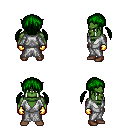
a pixel art fantasy rpg character, male body template, orc, green skin, white robe, teal pants, green twin-tailed hairstyle, gold gloves, brown shoes, four views (front, back, left, right), 2x2 character sprite sheet, small pixel art, hard edges, no anti-aliasing